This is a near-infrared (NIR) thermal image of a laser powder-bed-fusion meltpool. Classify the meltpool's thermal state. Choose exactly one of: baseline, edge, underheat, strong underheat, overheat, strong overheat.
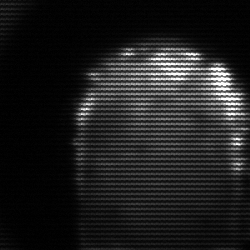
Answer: baseline